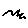
Label: zigzag